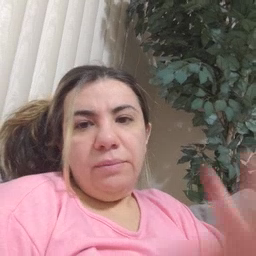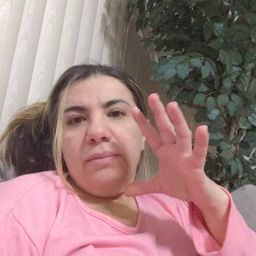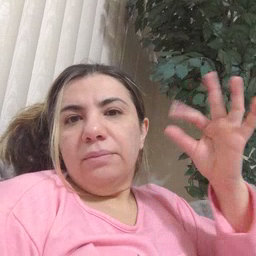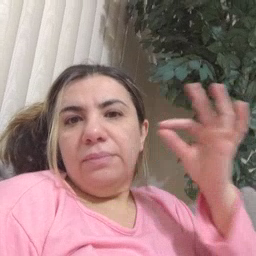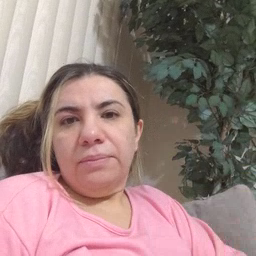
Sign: cat